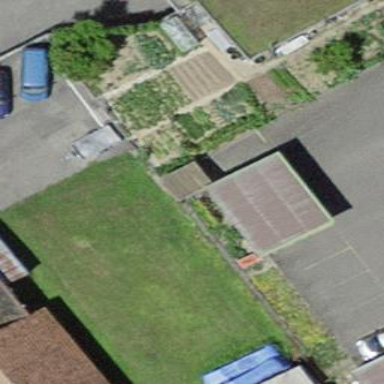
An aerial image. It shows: Garage building.